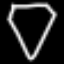
Label: diamond